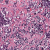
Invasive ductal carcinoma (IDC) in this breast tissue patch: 1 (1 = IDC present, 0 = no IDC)